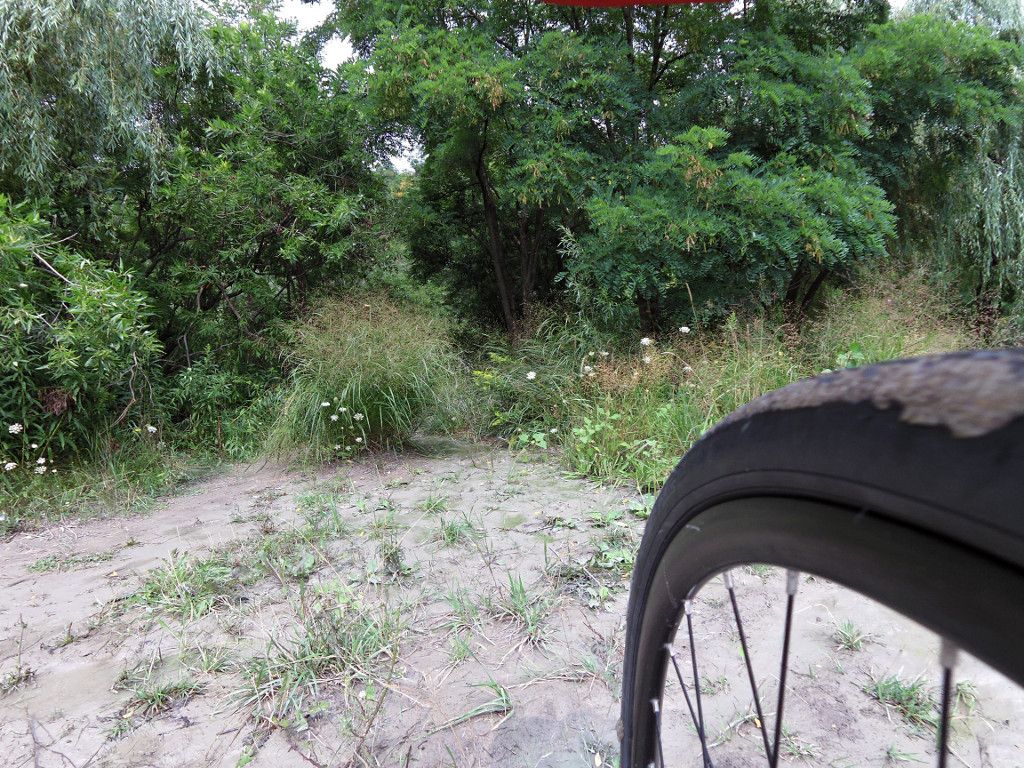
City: toronto